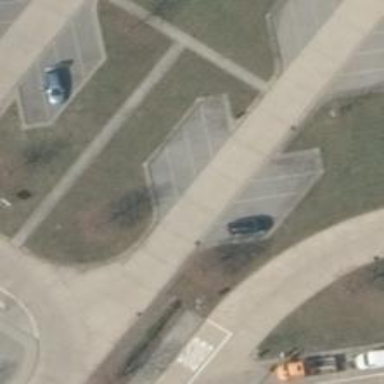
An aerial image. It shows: Parking aisle with concrete surface.